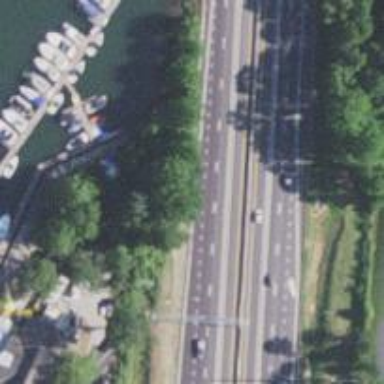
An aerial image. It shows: Motorway junction.